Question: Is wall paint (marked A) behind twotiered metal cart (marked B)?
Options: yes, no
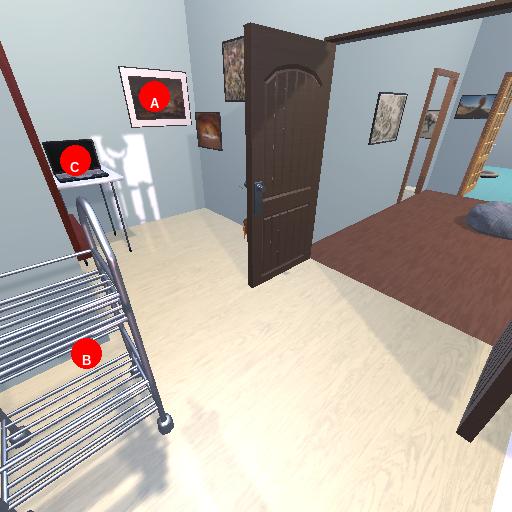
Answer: yes